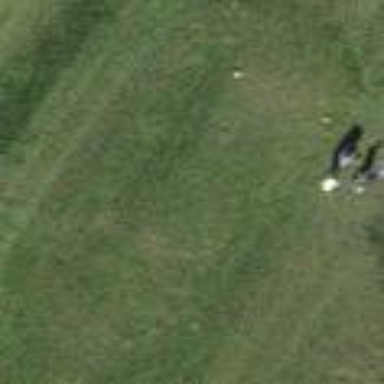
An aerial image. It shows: Golf tee area with grass surface.